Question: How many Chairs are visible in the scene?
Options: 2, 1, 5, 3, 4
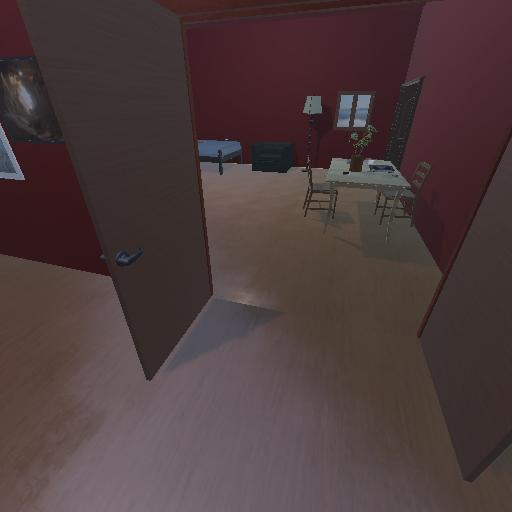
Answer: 2